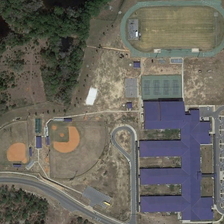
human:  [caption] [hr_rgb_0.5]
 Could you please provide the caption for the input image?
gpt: a large building is near a playground with four tennis courts and two baseball fields .

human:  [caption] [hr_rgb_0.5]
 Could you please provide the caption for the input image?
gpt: a large building is near a playground with four tennis courts and two baseball fields .

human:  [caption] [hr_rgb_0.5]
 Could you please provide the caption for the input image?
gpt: a large building is near a playground with four tennis courts and two baseball fields .

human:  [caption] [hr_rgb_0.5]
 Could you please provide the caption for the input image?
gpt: a large building is near a playground with four tennis courts and two baseball fields .

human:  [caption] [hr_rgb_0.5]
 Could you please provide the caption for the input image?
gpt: a large building is near a playground with four tennis courts and two baseball fields .